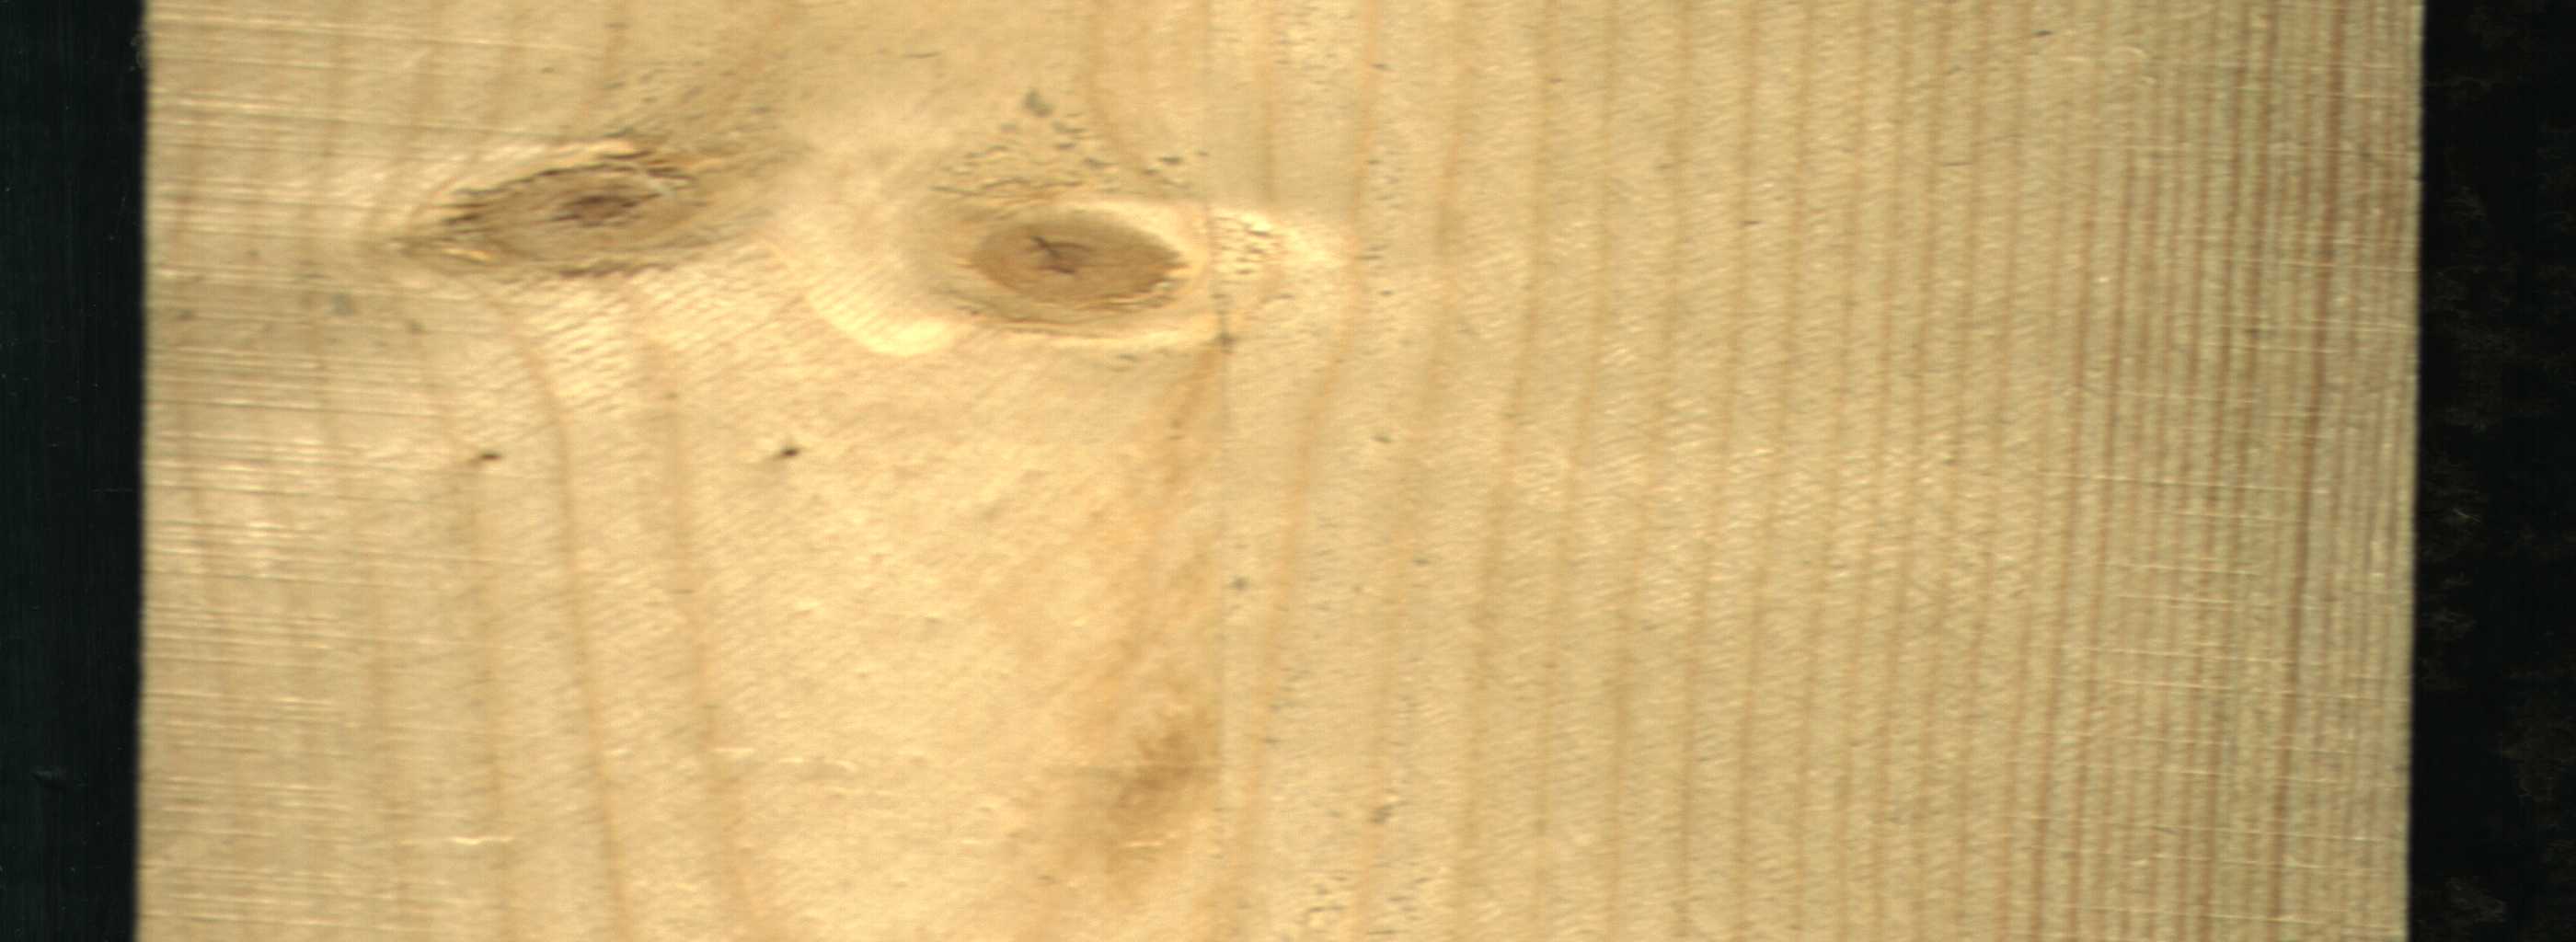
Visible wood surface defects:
Live_Knot
Live_Knot